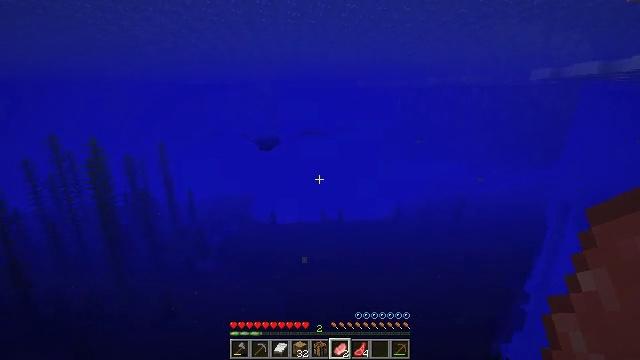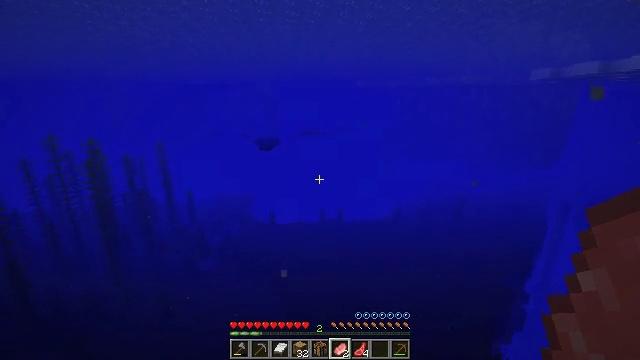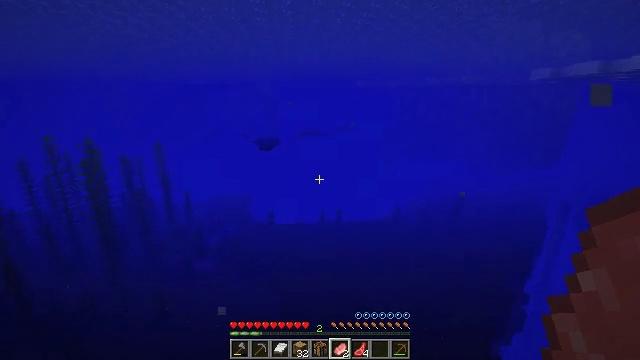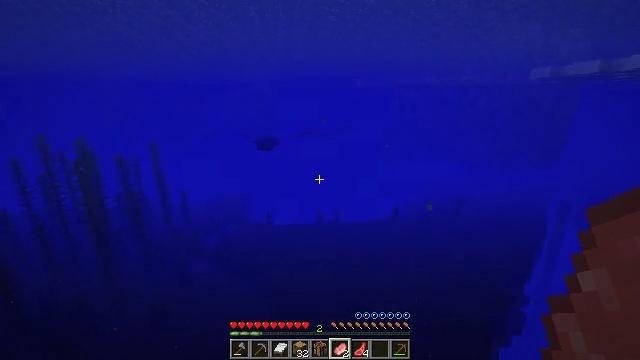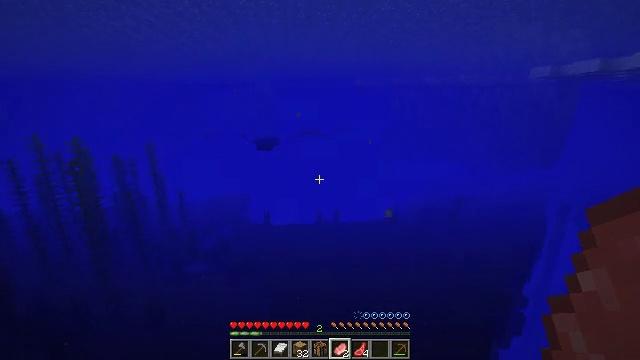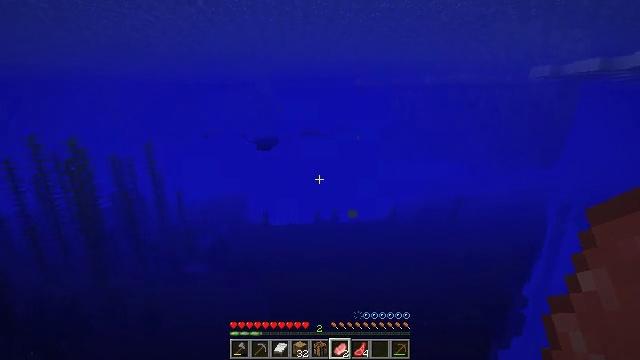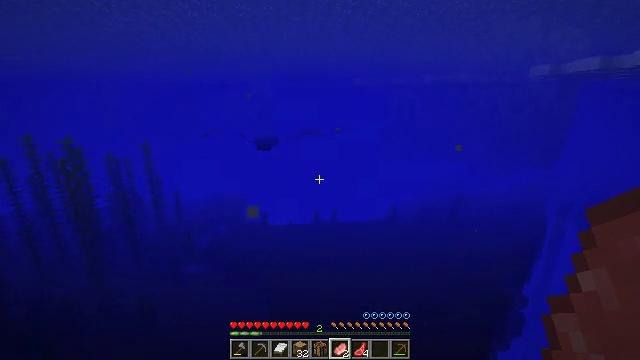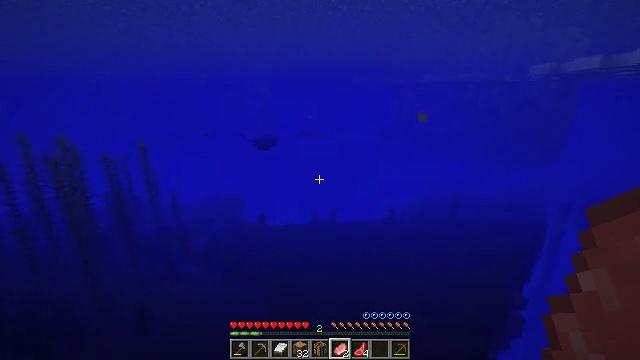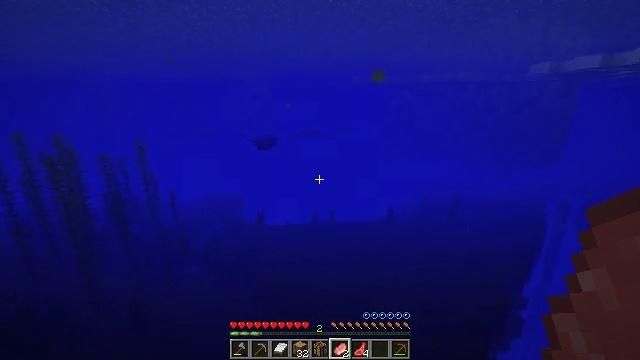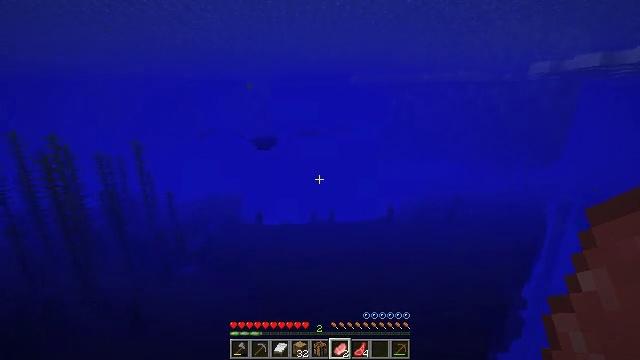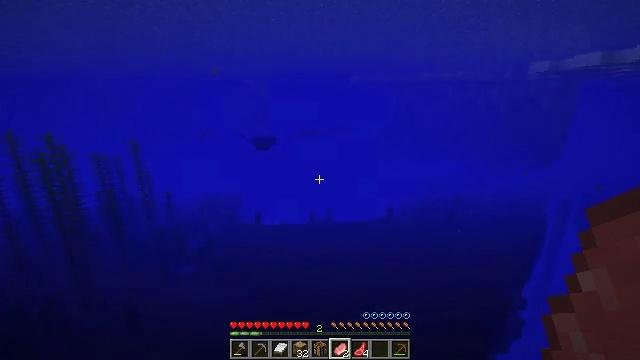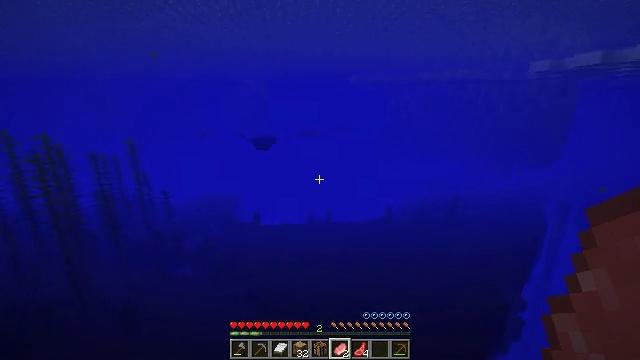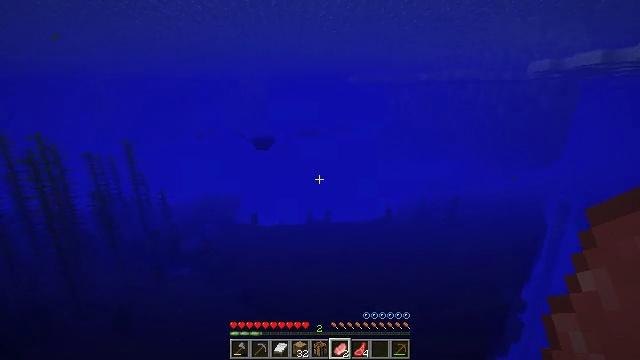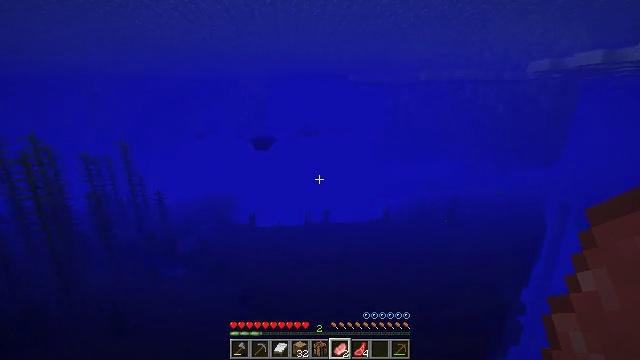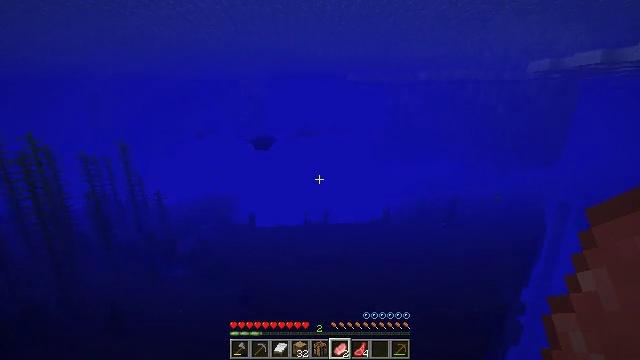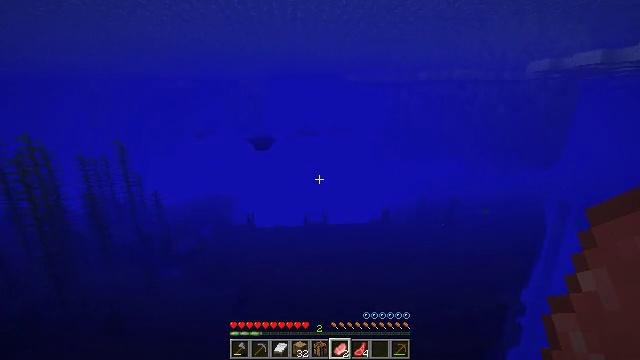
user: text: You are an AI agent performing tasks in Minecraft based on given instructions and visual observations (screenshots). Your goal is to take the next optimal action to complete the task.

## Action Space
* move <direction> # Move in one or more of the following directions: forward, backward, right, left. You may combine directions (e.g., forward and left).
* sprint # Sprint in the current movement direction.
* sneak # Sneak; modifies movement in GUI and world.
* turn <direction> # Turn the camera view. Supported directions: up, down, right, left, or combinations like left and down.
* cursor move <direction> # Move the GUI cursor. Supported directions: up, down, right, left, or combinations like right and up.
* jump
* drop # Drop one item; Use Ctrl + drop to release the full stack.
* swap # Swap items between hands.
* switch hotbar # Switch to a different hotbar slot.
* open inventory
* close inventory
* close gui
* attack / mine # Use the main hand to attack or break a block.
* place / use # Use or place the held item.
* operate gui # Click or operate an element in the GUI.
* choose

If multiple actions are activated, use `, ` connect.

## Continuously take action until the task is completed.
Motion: motion action
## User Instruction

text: Acquire packed ice by mining.
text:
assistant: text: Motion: move forward and move right
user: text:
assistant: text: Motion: move forward and move right
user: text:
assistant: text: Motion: move forward and move right
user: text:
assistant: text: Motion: move forward and move right
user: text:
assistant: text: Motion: move forward and move right
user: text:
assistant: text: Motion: move forward and move right
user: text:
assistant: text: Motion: move forward and move right
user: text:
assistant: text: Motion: move forward and move right
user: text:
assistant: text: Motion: move forward and move right
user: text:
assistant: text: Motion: move forward and move right, jump
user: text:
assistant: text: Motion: move forward and move right, jump
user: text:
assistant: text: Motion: move forward and move right, jump
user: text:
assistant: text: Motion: move forward and move right, jump
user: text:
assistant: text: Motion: move forward and move right, jump
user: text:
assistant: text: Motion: move forward and move right, jump
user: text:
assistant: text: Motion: move forward and move right, jump
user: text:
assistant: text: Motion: move forward and move right, jump
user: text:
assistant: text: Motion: move forward and move right, jump
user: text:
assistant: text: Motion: move forward and move right, jump
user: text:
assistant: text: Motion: move forward and move right, jump
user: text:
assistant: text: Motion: move forward and move right, jump
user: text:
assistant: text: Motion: move forward and move right, jump
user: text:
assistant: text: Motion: move forward and move right, jump
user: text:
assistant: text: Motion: move forward and move right, jump
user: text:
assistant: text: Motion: move forward and move right, jump
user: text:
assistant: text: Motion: move forward and move right, jump
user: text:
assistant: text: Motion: move forward and move right, turn right and down, jump
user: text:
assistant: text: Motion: move forward and move right, turn right and down, jump
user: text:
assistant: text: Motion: move forward and move right, turn right and down
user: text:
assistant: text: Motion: move forward and move right, turn down